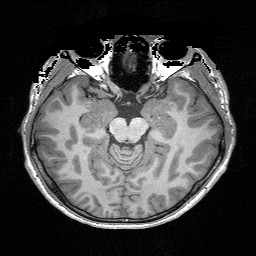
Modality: T1w
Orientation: coronal